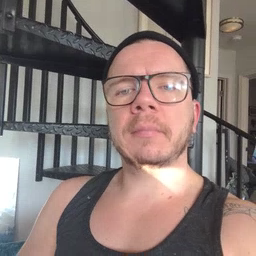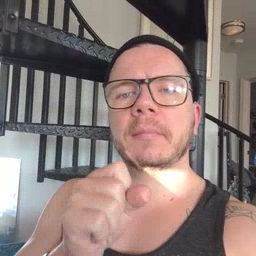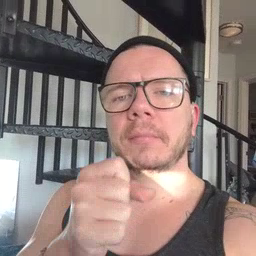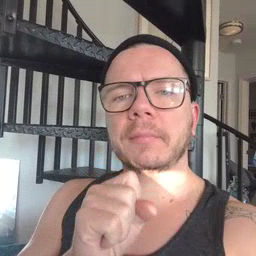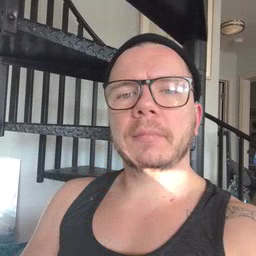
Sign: icecream